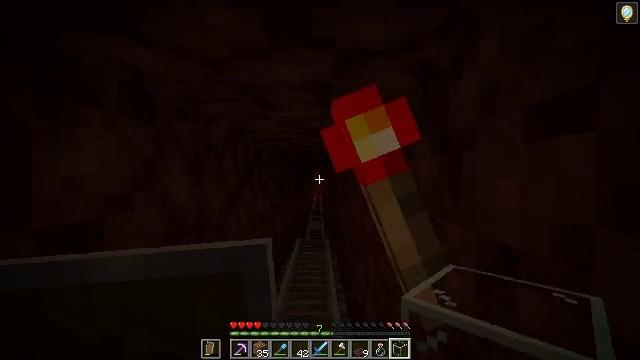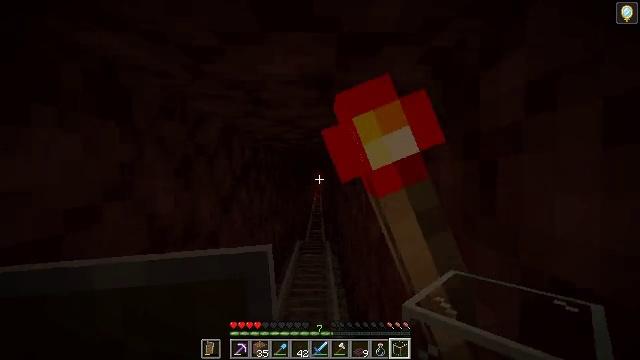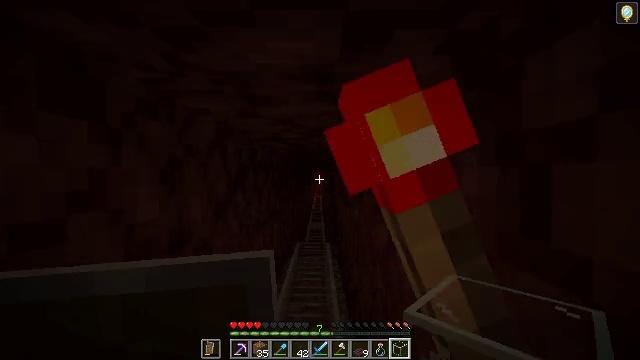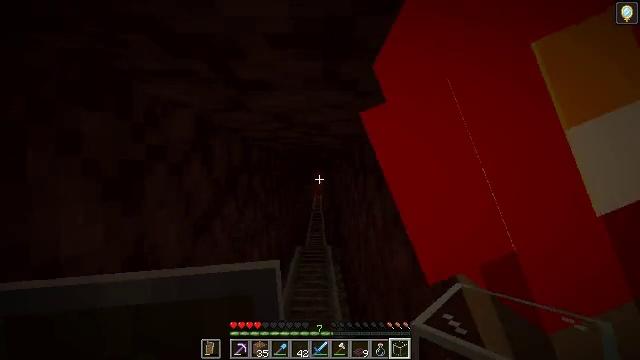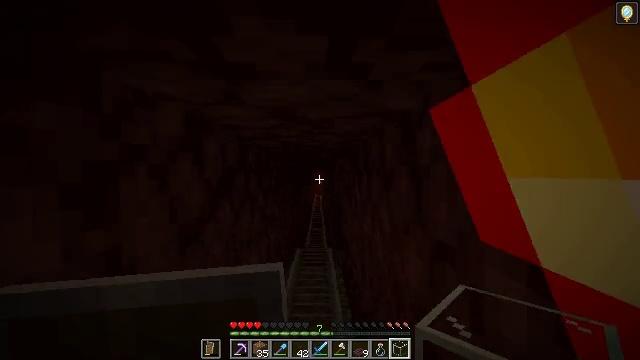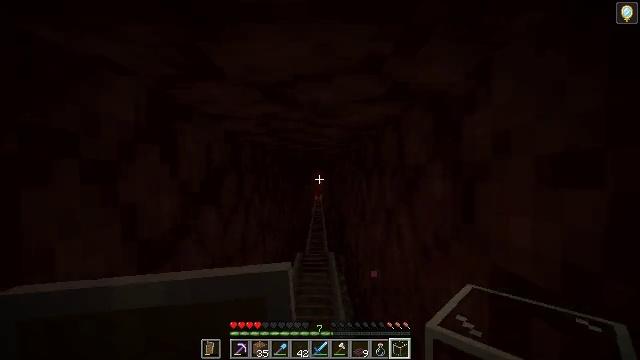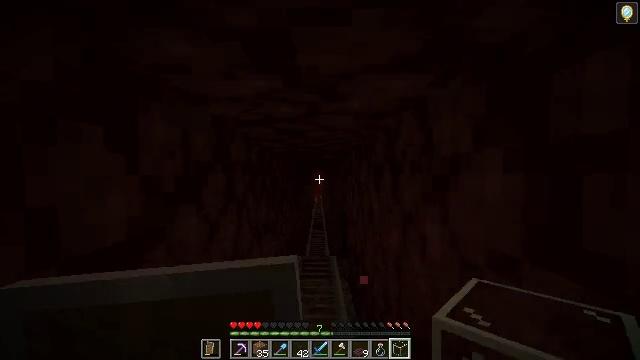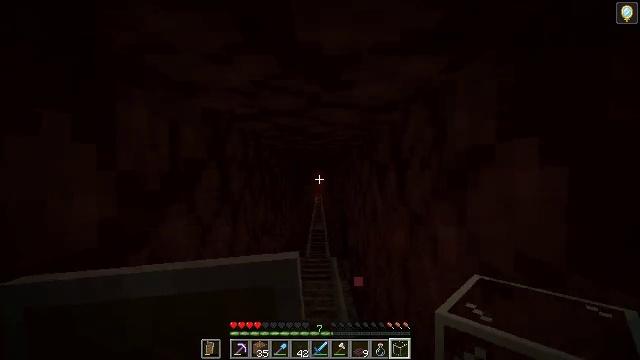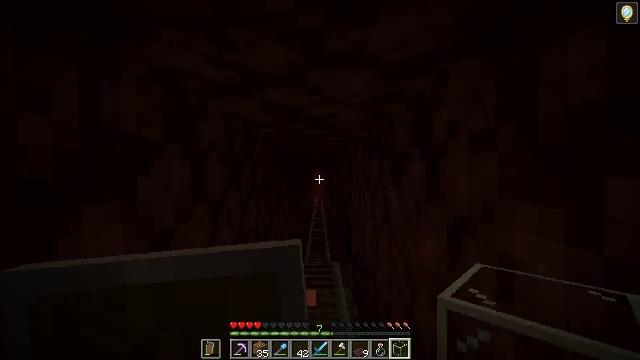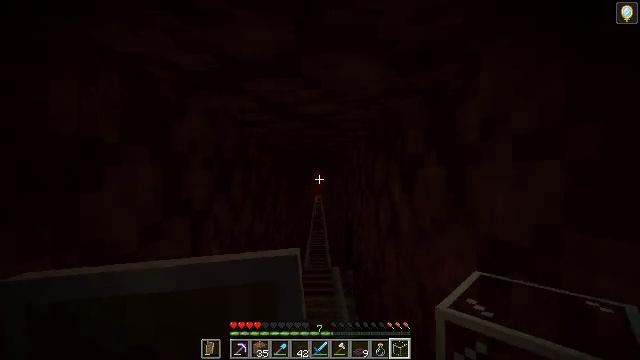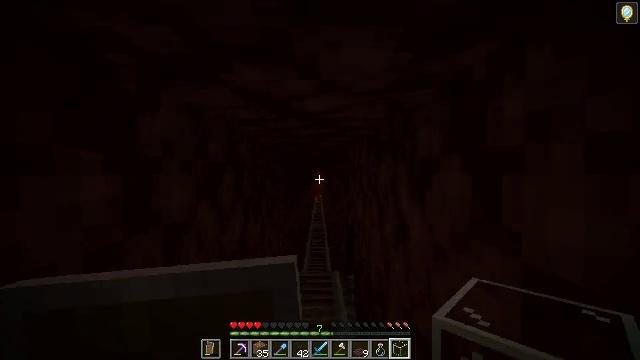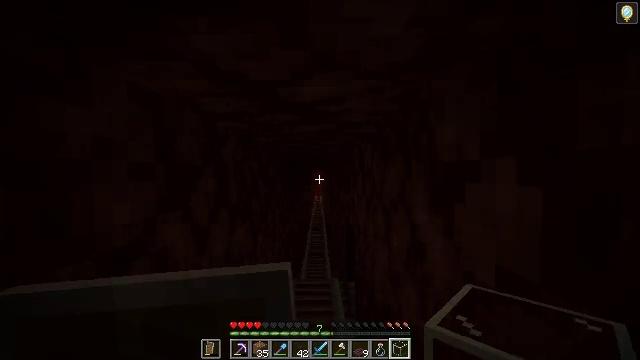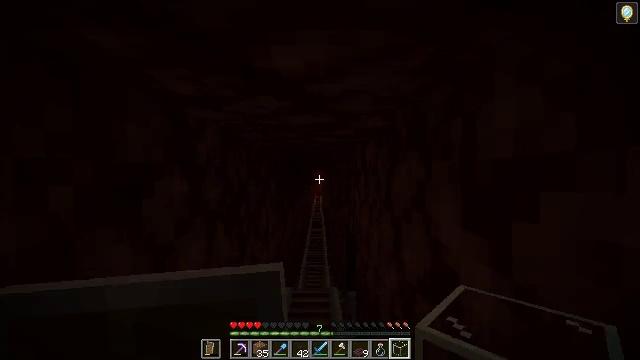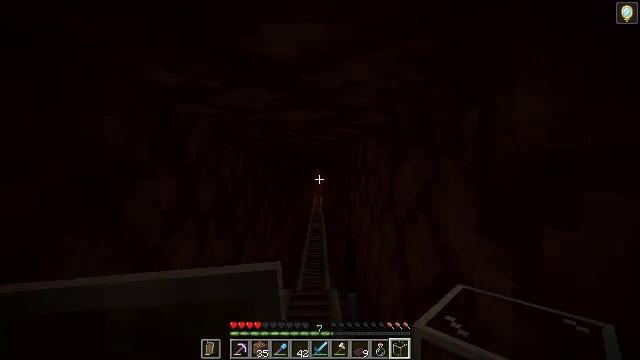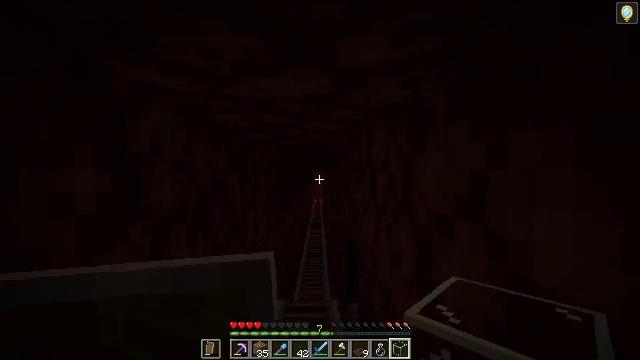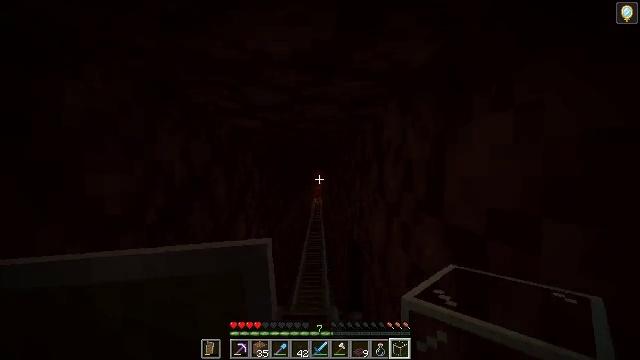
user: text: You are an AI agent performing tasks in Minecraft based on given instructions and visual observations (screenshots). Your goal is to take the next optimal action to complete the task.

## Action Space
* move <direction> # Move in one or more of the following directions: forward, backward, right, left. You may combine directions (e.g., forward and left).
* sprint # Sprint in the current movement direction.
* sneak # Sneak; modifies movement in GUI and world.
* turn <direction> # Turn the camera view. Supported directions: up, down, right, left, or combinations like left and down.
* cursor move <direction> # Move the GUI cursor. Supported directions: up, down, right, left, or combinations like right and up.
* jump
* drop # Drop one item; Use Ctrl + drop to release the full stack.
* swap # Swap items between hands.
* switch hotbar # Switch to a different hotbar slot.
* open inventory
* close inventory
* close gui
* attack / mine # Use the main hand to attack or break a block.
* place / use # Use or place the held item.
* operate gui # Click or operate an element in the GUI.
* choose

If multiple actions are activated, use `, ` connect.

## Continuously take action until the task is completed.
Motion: motion action
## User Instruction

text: Remove a glass block from the inventory.
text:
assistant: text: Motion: move forward
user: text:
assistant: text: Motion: move forward
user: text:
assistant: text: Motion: move forward
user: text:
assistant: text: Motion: move forward
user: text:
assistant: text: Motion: move forward
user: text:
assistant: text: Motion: move forward
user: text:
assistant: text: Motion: move forward
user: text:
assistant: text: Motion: move forward
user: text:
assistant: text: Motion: move forward
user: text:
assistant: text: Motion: move forward
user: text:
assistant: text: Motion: move forward
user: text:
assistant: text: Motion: move forward
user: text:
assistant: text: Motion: move forward
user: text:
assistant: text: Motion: move forward
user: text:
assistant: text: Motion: move forward
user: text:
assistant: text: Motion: move forward
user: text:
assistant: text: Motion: move forward
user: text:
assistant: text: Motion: move forward
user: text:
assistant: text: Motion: move forward
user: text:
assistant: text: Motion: move forward
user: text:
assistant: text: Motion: move forward, drop
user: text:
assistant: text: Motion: move forward, drop
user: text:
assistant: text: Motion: move forward, drop
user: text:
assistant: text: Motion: move forward, drop
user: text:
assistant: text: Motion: move forward
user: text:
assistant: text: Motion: no_op